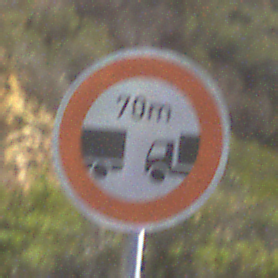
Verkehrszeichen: VerbotUnterschreitenMindestabstand
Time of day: MorningAfternoon
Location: Outdoor (RoadRail)
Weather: PartlyCloudy
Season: NotSpecified
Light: Natural